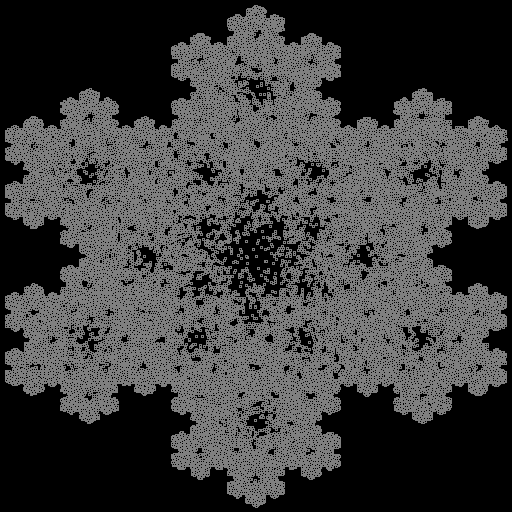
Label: koch_snowflake